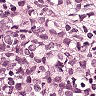
Metastatic tissue present: yes